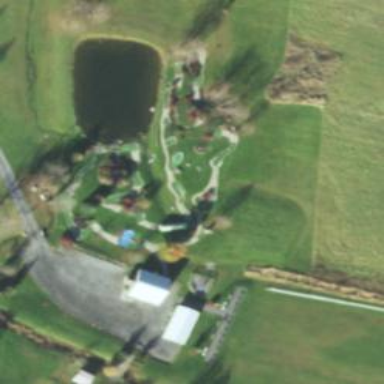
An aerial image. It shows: Miniature golf leisure land.